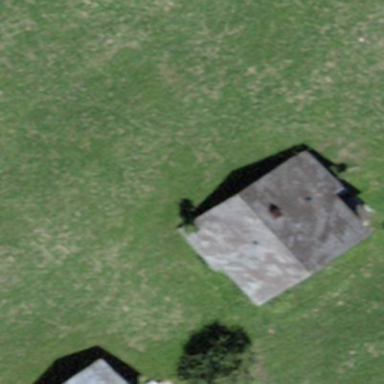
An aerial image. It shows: Farm building.